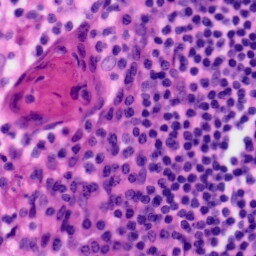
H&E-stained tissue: Tonsil